Interaction volume radius: 5 \u00c5
Interaction volume height: 20 \u00c5
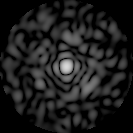
Disorder parameter: 0.7928